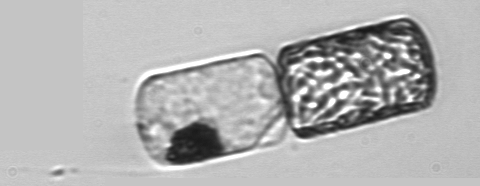
Label: Dactyliosolen_fragilissimus